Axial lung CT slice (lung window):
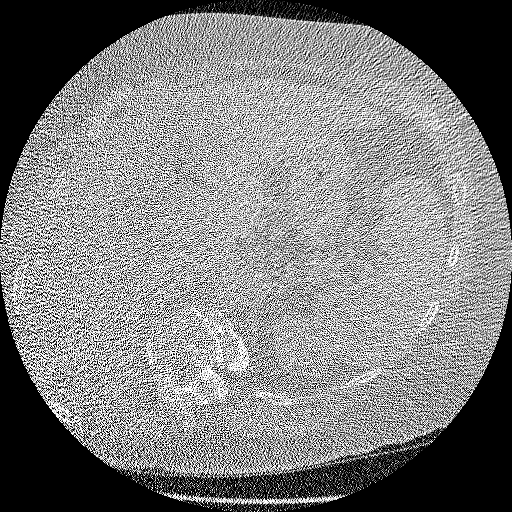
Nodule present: no